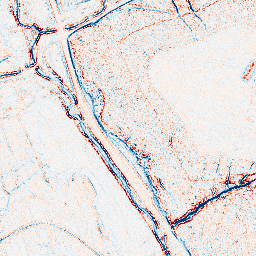
Category: edge_preserving
Decomposition family: bilateral
Decomposition parameters: d: 5
sigma_color: 150
sigma_space: 50
Upsampling method: quartic
Upsampling parameters: scale: 2
Upsampling scale: 2